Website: home-depot
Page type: account-selection
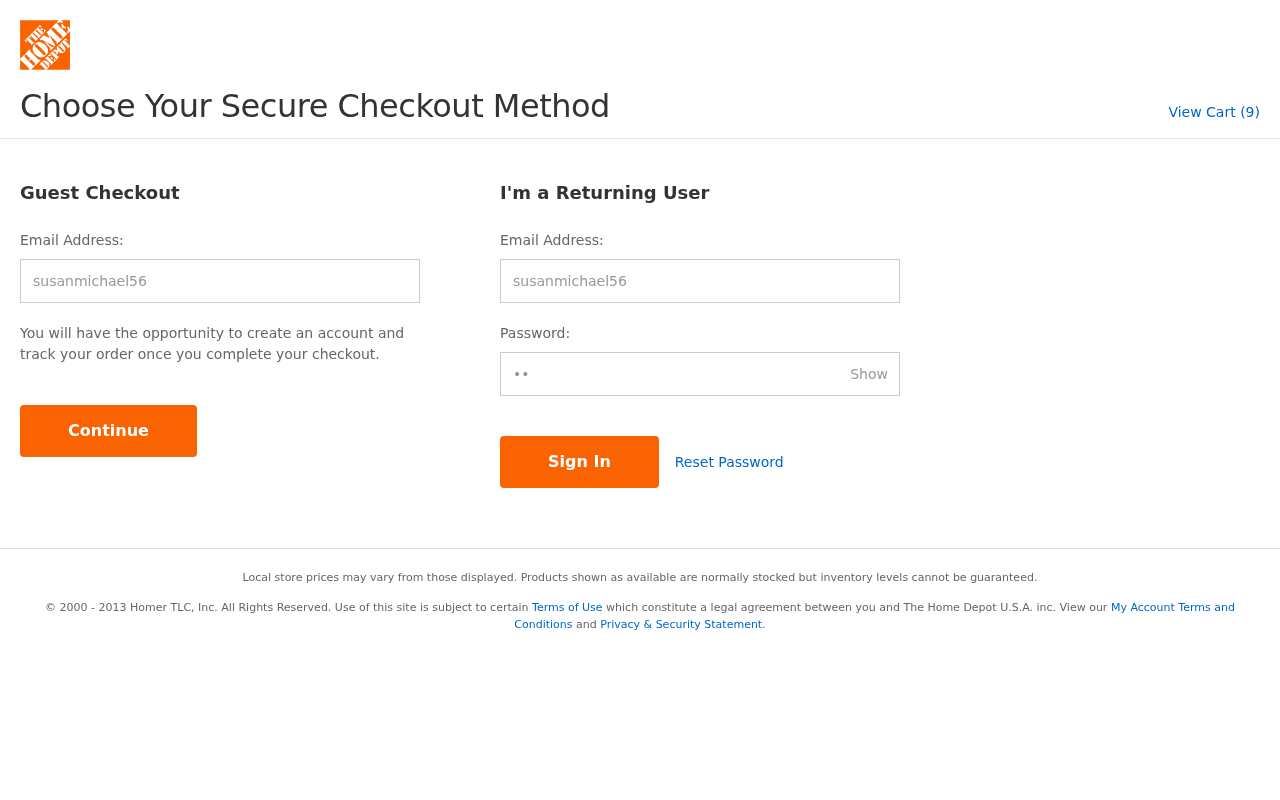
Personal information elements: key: PII_LOGIN_USERNAME
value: susanmichael56
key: PII_LOGIN_USERNAME2
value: susanmichael56
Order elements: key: ORDER_NUM_ITEMS
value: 9